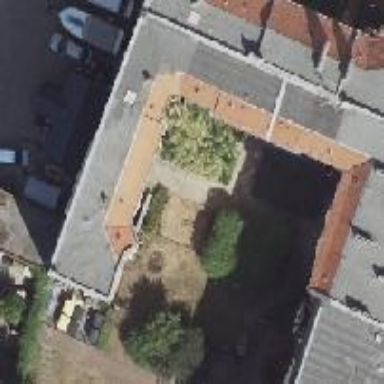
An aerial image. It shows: Building with apartments featuring unique double saltbox roof shape.